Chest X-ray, PA view. Patient: 45 years old, sex M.
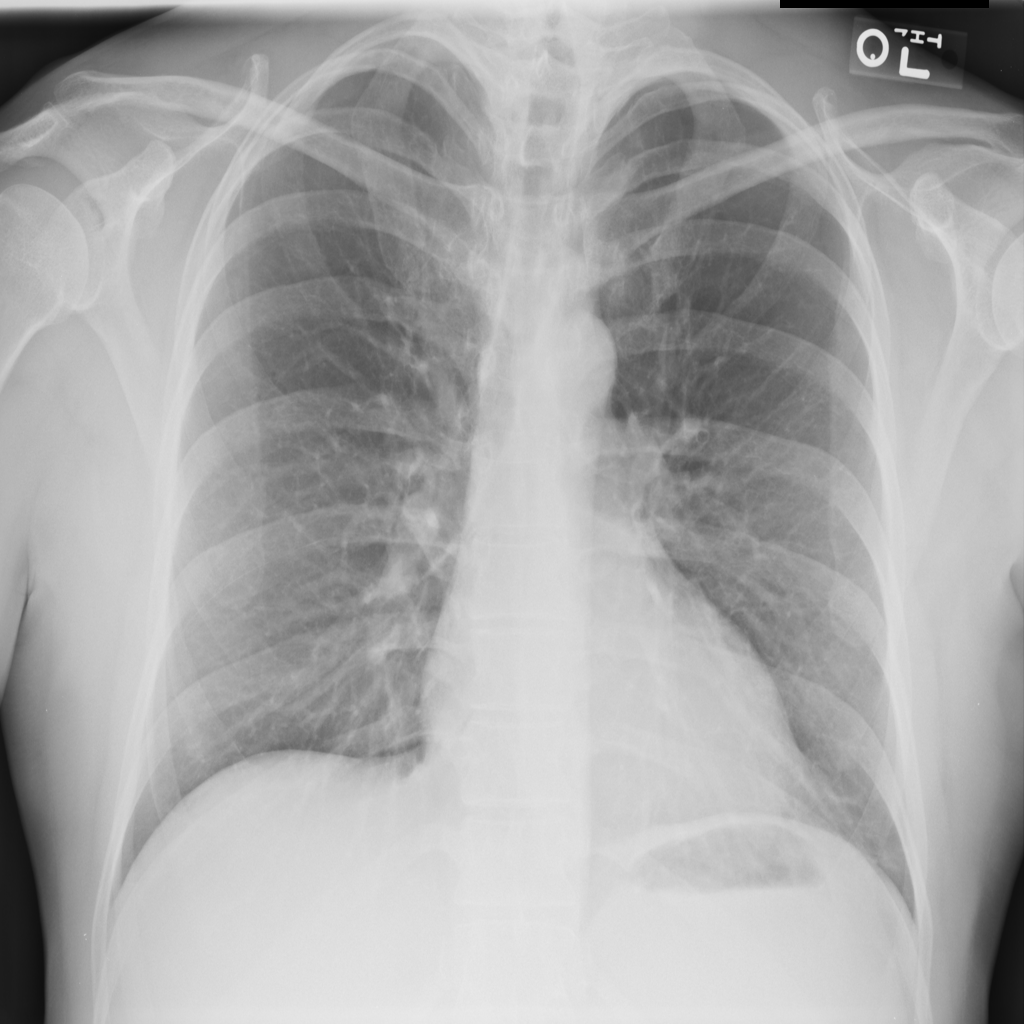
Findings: No Finding